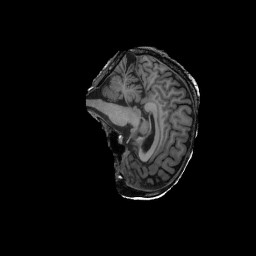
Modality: T1w
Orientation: sagittal
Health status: ill
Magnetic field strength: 3 T